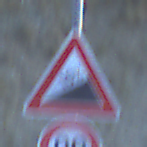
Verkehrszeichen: Steigung10
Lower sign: Geschwindigkeit80
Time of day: SunriseSunset
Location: Outdoor (RoadRail)
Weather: Clear
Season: NotSpecified
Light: Natural